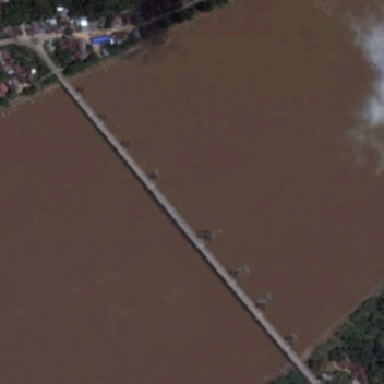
There is a long bridge on the yellow river with buildings and green trees on both sides .